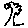
Label: tree